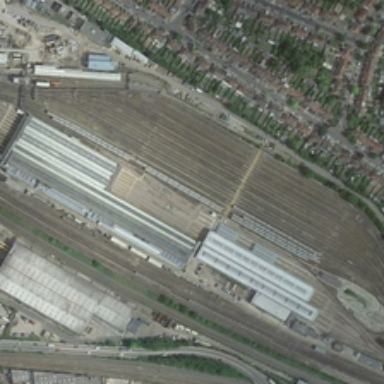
Many buildings are in one side of a railway station .